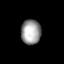
Tissue: lung
Cell type: Epithelial cells
Senescence score: 0.2
Nuclear area (px): 488
Mean DAPI intensity: 154.105